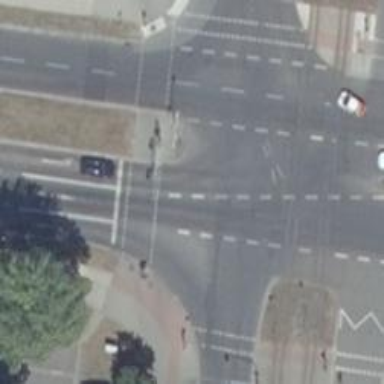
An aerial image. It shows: Road with traffic signals.